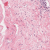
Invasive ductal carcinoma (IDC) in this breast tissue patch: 0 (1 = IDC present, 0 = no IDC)